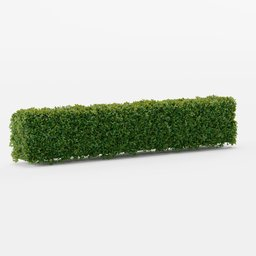
Label: nature